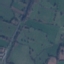
Land use / land cover: Pasture